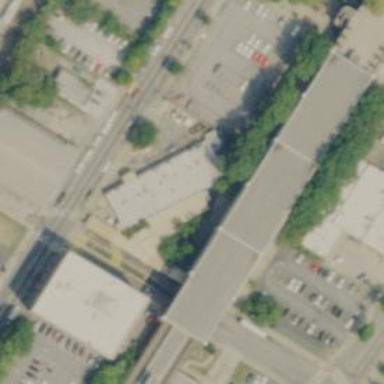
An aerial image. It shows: Building that serves as bus station. It is public transport station.